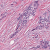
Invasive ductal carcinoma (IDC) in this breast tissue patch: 1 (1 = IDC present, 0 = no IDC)